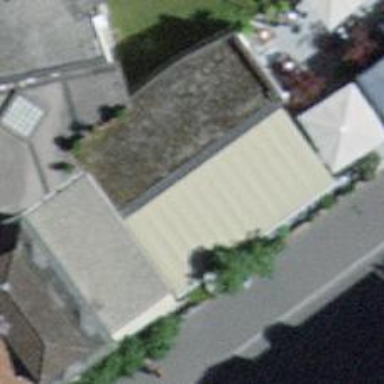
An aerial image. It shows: Restaurant.